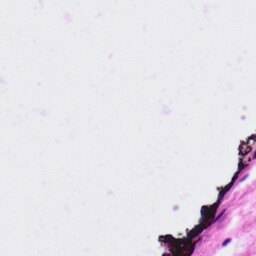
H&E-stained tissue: Ovarian